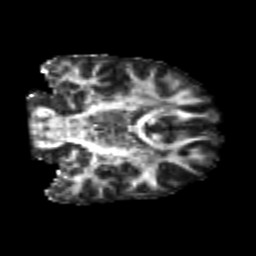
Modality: FA
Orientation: coronal
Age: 23
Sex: male
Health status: healthy
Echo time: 0.074 s